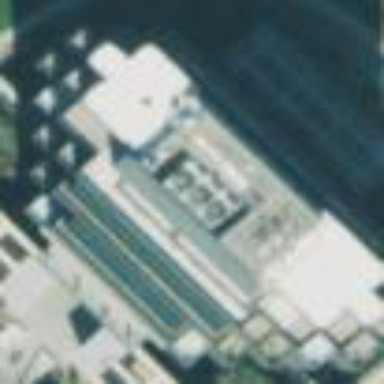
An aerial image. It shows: Commercial building.